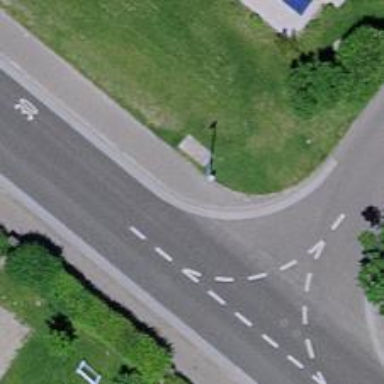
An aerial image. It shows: Kerb serving as barrier.